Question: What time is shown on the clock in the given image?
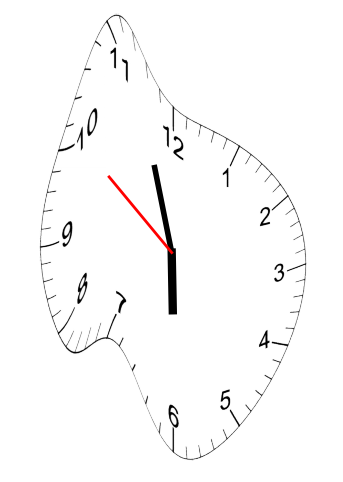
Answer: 05:56:51